Field crop: maize
Growth stage: 2
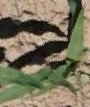
Species: maize